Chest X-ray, PA view. Patient: 28 years old, sex F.
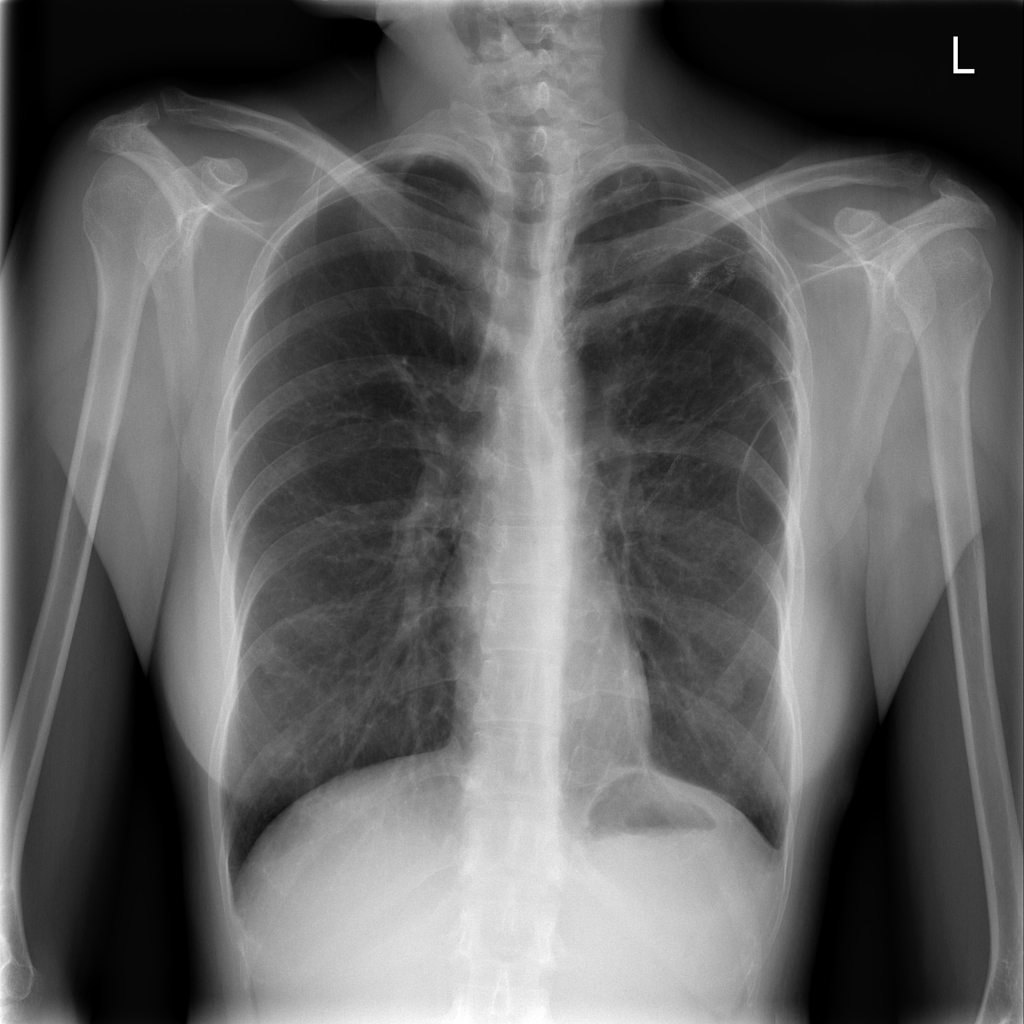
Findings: No Finding